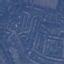
Land use / land cover class: Residential